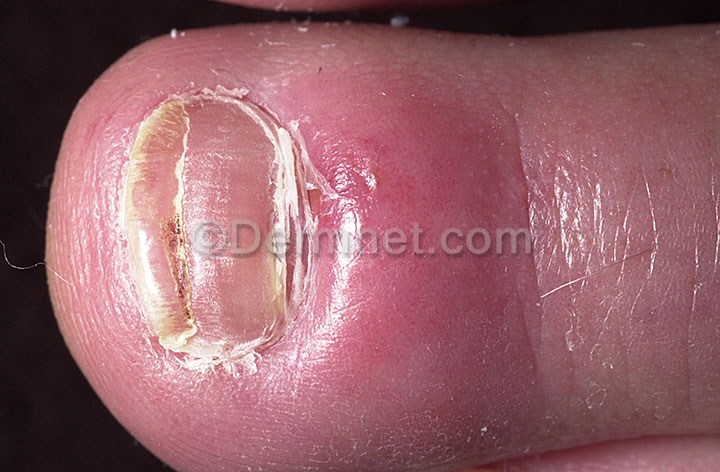
Disease: Nail Fungus and other Nail Disease